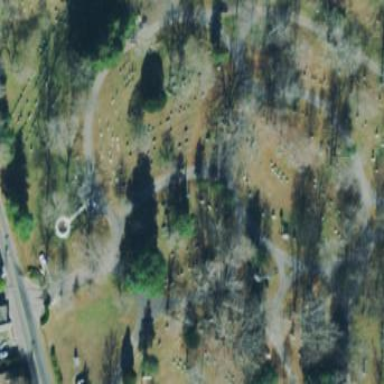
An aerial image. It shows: Sector in the cemetery.